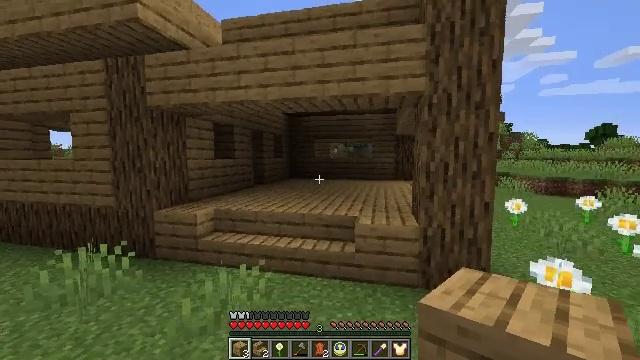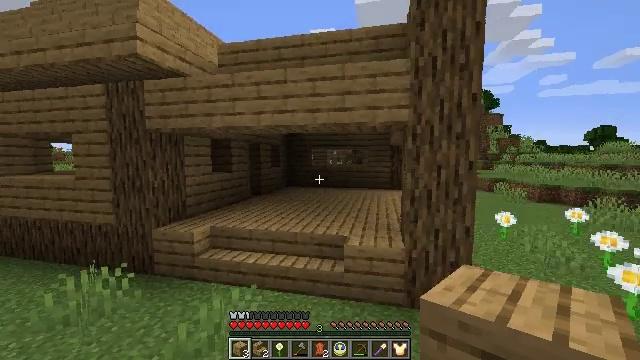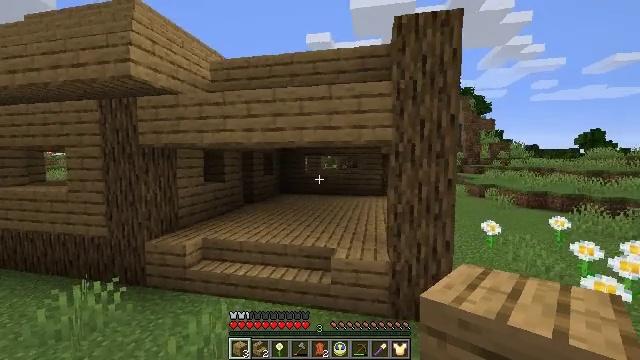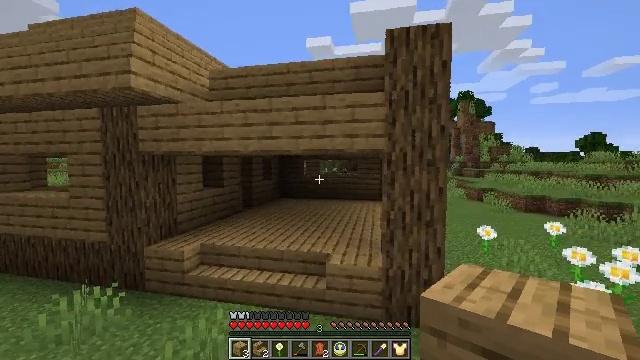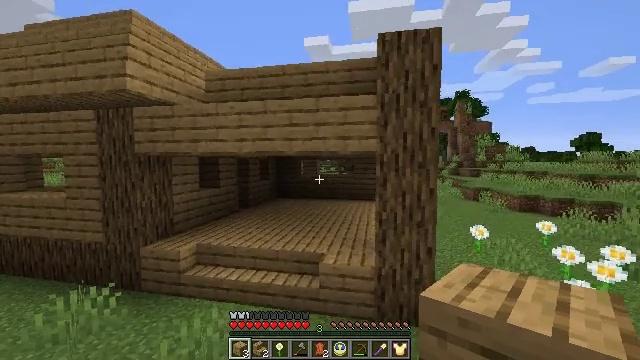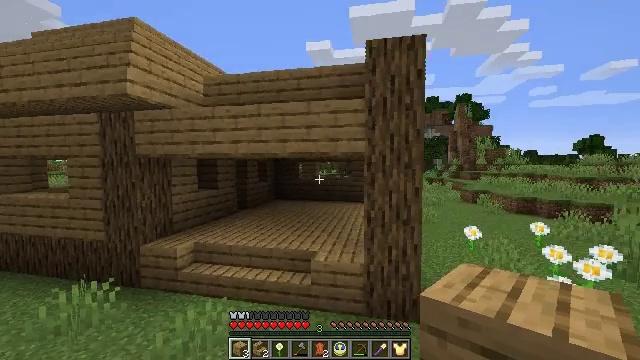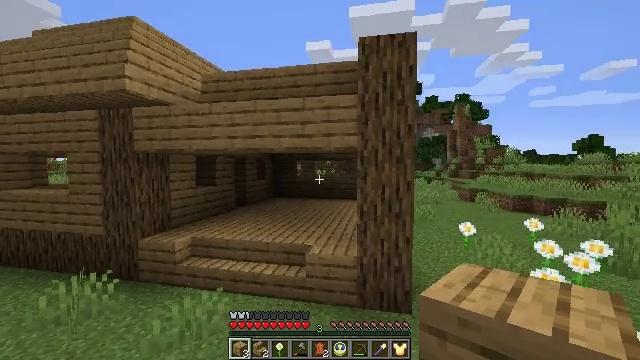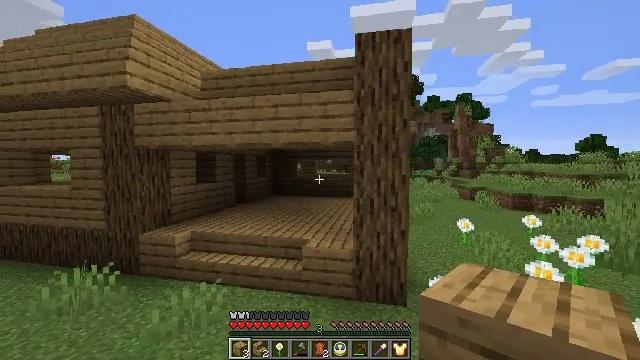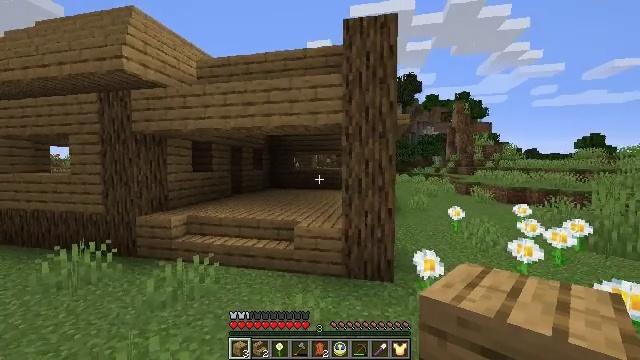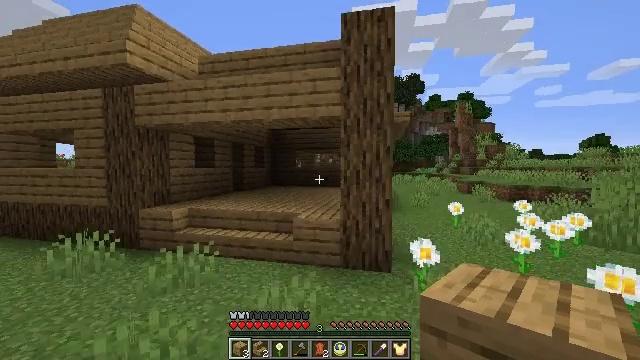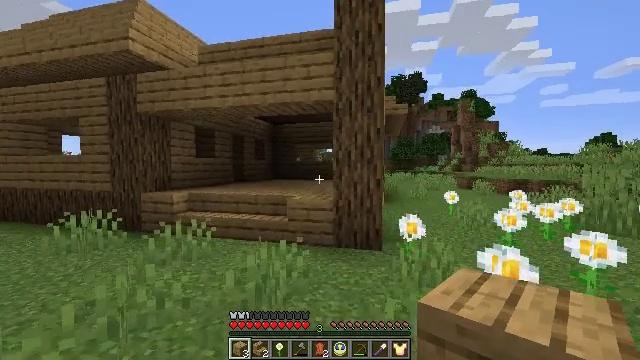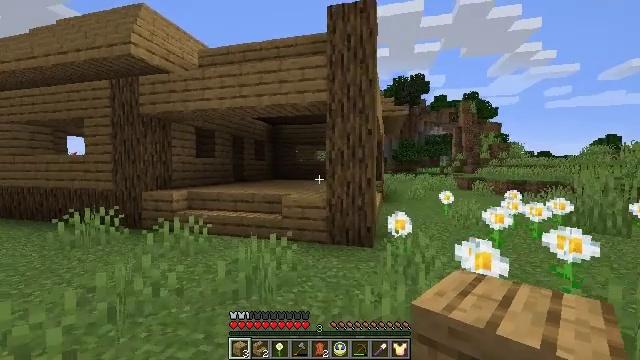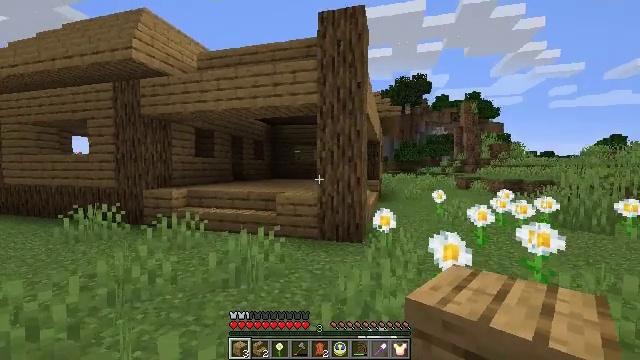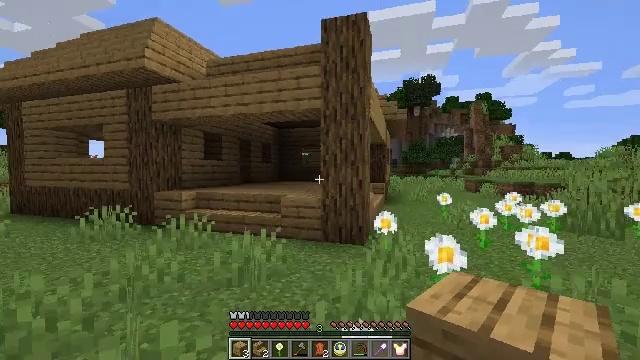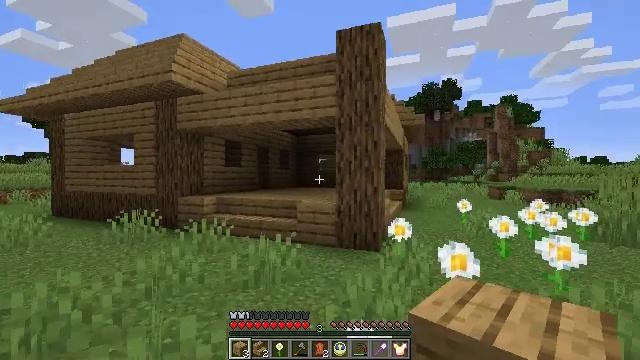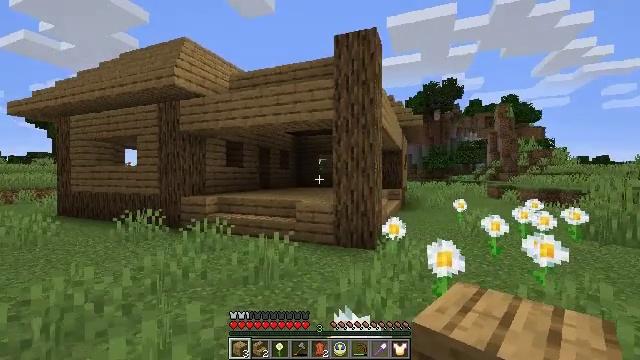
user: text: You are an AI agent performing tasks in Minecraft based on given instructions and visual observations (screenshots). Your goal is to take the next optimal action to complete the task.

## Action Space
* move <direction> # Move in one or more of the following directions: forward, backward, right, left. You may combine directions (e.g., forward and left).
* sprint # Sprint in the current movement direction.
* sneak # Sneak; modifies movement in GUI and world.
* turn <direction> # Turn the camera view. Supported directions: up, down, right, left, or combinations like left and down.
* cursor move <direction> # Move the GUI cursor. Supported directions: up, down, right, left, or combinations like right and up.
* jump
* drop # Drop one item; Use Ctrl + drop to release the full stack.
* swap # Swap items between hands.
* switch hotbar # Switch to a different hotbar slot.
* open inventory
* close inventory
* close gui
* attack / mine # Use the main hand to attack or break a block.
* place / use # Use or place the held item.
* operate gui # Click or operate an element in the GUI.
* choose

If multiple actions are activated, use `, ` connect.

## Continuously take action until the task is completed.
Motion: motion action
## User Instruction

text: Mine sand by the water.
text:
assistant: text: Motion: move back and move right, jump
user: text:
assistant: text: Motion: move back and move right, jump
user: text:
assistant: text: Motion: move back and move right, jump
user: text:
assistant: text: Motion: move back and move right, jump
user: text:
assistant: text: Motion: move back and move right, jump
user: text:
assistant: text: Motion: move back and move right, jump
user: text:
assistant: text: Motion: move back and move right
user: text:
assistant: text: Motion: move back and move right
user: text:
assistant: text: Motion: move back and move right
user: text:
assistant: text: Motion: move back and move right
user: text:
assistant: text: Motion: move back and move right
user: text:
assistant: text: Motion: move back and move right
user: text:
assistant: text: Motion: move back and move right, turn left
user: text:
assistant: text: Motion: move back, turn left and up
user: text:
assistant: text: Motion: move back and move right
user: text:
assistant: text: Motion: move back and move right, turn left and up
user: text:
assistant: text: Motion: move back and move right
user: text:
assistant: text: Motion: move back and move right
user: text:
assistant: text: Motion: move right
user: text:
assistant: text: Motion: move right
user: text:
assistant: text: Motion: move right
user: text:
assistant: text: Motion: move right, turn left
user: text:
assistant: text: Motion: move right
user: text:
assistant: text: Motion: move right
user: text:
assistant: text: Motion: move right, turn left
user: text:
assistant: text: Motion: move right
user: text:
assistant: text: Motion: move forward and move right
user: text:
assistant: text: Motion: move forward
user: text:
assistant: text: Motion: move forward
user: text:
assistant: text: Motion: no_op